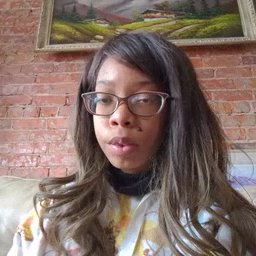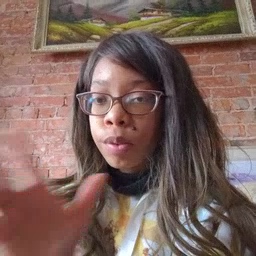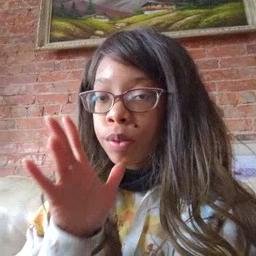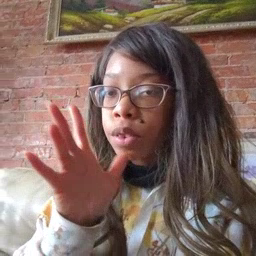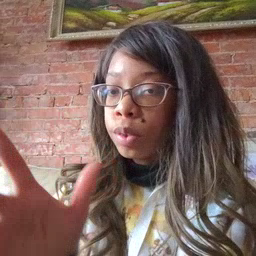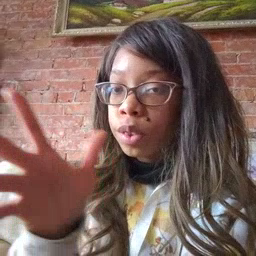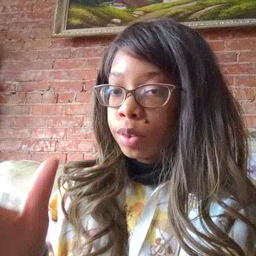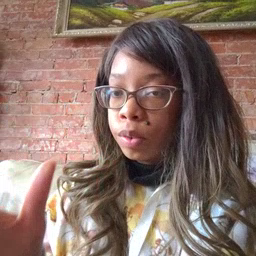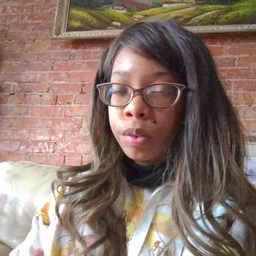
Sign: grandma